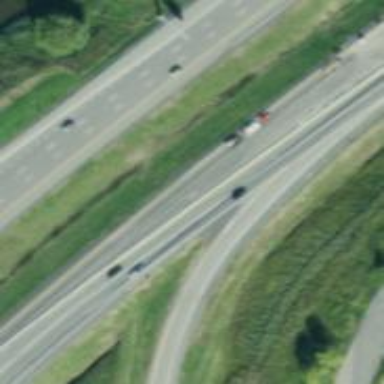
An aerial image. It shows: Motorway link with embankment.